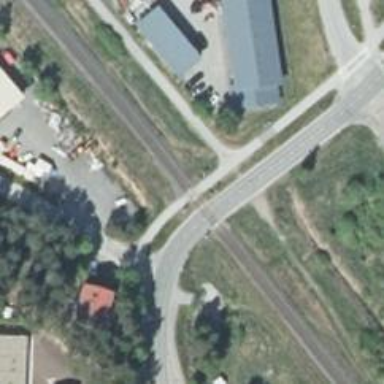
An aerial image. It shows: Railway crossing with lights and saltire. The crossing is fully barricaded.